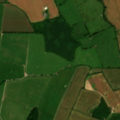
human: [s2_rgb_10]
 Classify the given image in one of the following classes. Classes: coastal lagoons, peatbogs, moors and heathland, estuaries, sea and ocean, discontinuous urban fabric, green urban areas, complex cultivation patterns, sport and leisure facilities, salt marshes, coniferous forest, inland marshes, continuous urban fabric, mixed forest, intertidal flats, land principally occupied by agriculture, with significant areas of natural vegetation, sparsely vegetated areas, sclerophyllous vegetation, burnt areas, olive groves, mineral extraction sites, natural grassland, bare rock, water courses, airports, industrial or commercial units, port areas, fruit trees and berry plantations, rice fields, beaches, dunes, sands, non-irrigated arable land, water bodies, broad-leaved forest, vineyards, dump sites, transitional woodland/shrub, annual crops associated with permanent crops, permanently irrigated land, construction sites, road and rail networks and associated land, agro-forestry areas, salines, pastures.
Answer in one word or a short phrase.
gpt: non-irrigated arable land, pastures